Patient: sex F, age 60
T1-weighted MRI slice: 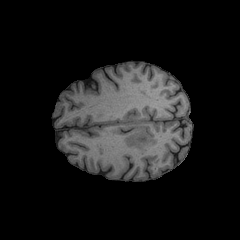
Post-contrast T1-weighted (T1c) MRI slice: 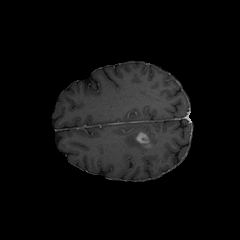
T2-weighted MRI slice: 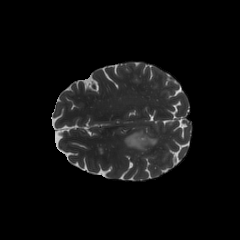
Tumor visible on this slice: yes
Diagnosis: Glioblastoma, IDH-wildtype
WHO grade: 4